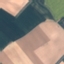
Land use / land cover class: AnnualCrop